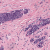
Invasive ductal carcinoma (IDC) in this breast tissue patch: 0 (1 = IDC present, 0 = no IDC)